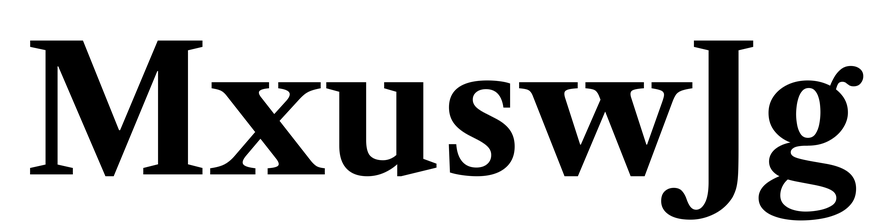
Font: LibreCaslonText_Bold